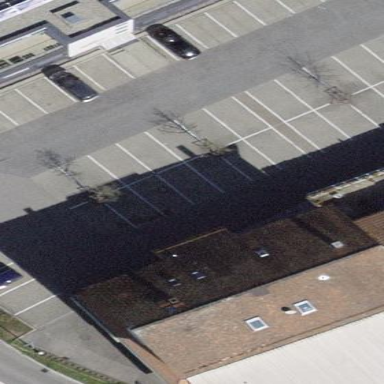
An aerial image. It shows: Parking area with surface.